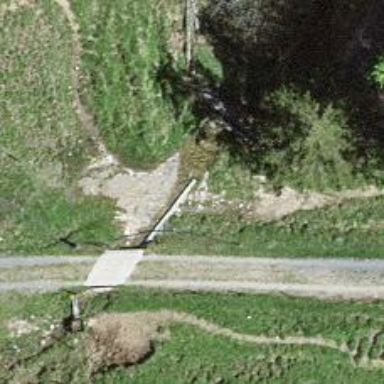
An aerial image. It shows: Culvert tunnel.